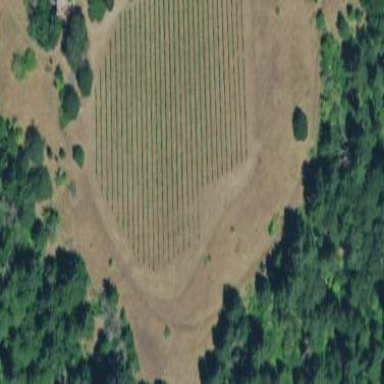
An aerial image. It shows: Beautiful vineyard in the countryside.